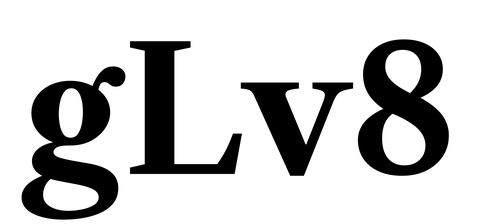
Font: LibreCaslonText_Bold